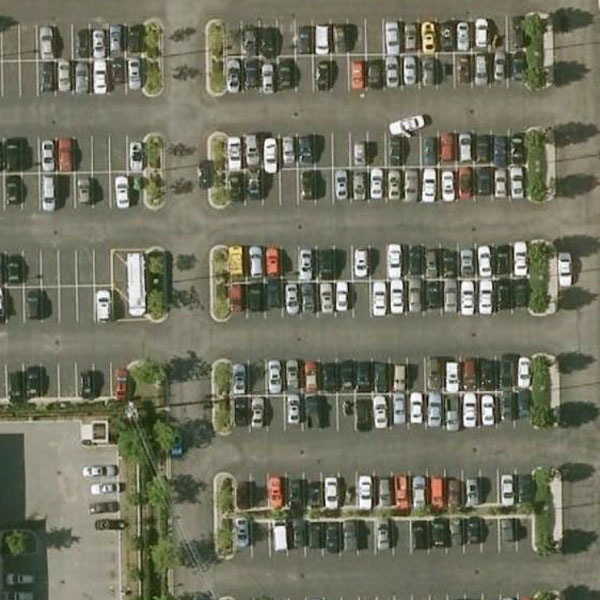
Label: Parking